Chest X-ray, PA view. Patient: 55 years old, sex F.
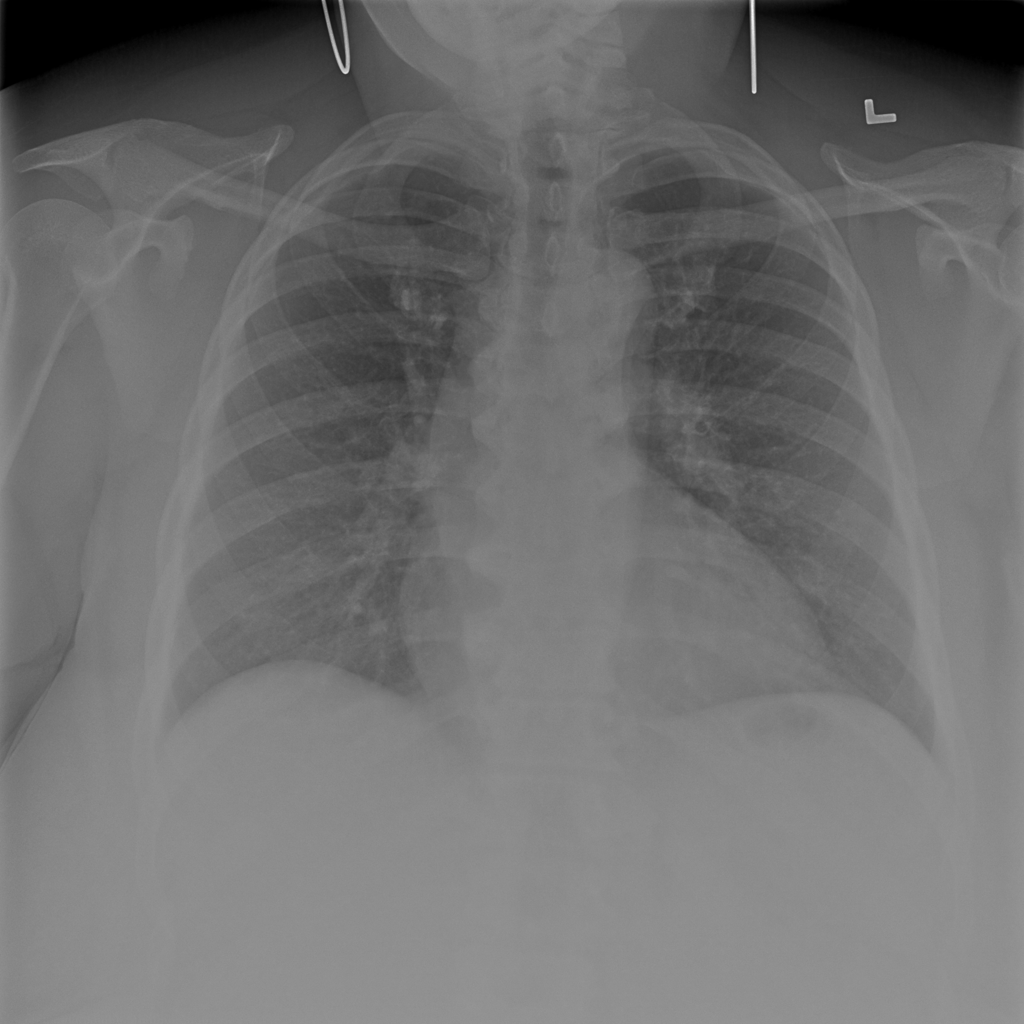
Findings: No Finding